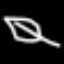
Label: leaf